Brain MRI, t2w sequence, axial 2D slice.
Patient: age 21, sex F, weight 78 kg, height 1.78 m
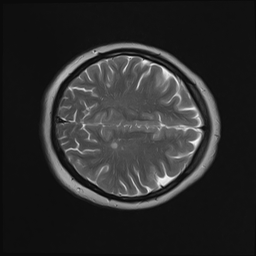